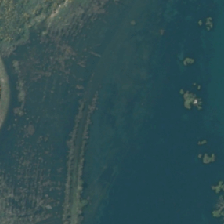
Land cover: lake_pond